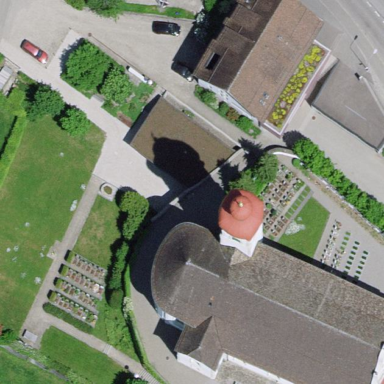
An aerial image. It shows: Church which is place of worship.